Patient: sex M, age 48
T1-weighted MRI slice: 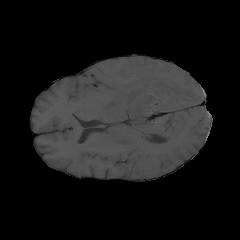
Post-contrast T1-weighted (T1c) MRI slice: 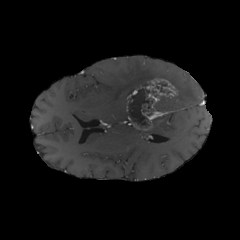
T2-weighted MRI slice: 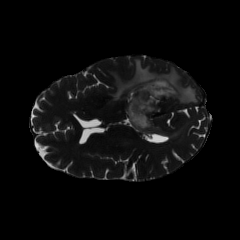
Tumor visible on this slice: yes
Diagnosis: Glioblastoma, IDH-wildtype
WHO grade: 4